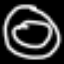
Label: donut